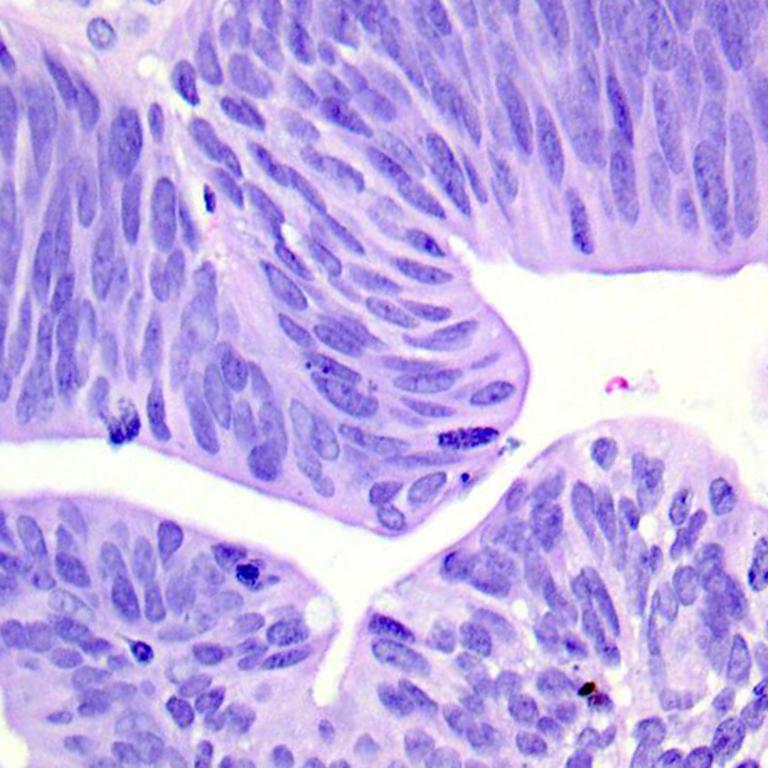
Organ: colon
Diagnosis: adenocarcinomas